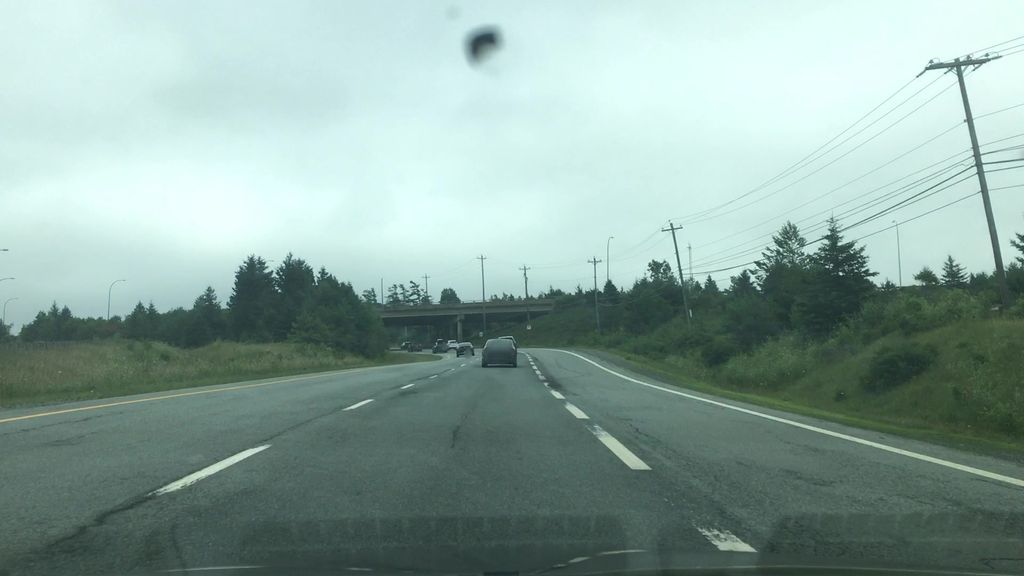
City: halifax